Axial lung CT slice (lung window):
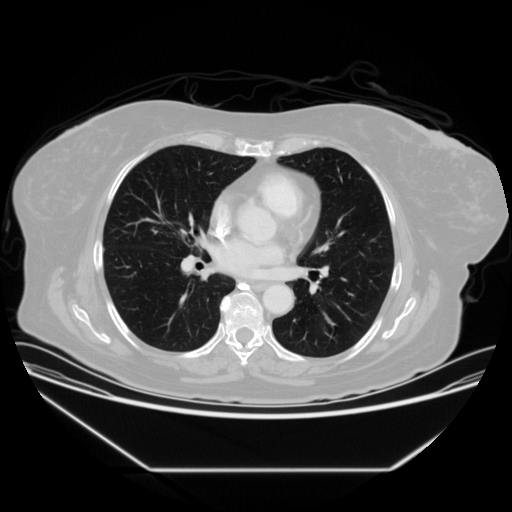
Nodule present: no